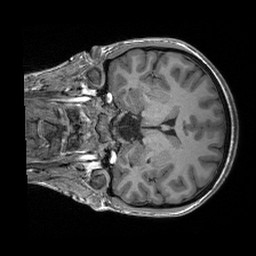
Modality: T1w
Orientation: coronal
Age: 19
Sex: female
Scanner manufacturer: siemens
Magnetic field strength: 3 T
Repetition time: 2.4 s
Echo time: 0.00191 s